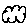
Label: cloud